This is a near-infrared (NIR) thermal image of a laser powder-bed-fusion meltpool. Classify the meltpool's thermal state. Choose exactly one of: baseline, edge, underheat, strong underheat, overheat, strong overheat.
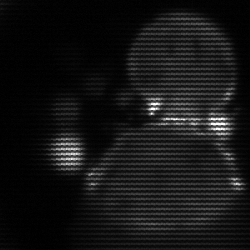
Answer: edge